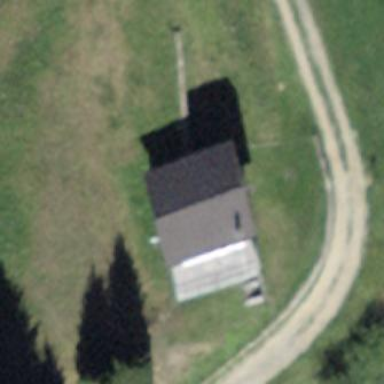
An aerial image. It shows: Detached building with gabled roof.